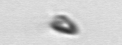
Label: Pyramimonas